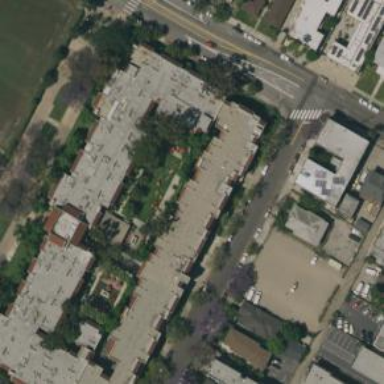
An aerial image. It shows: Parking area with garage boxes.